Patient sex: M
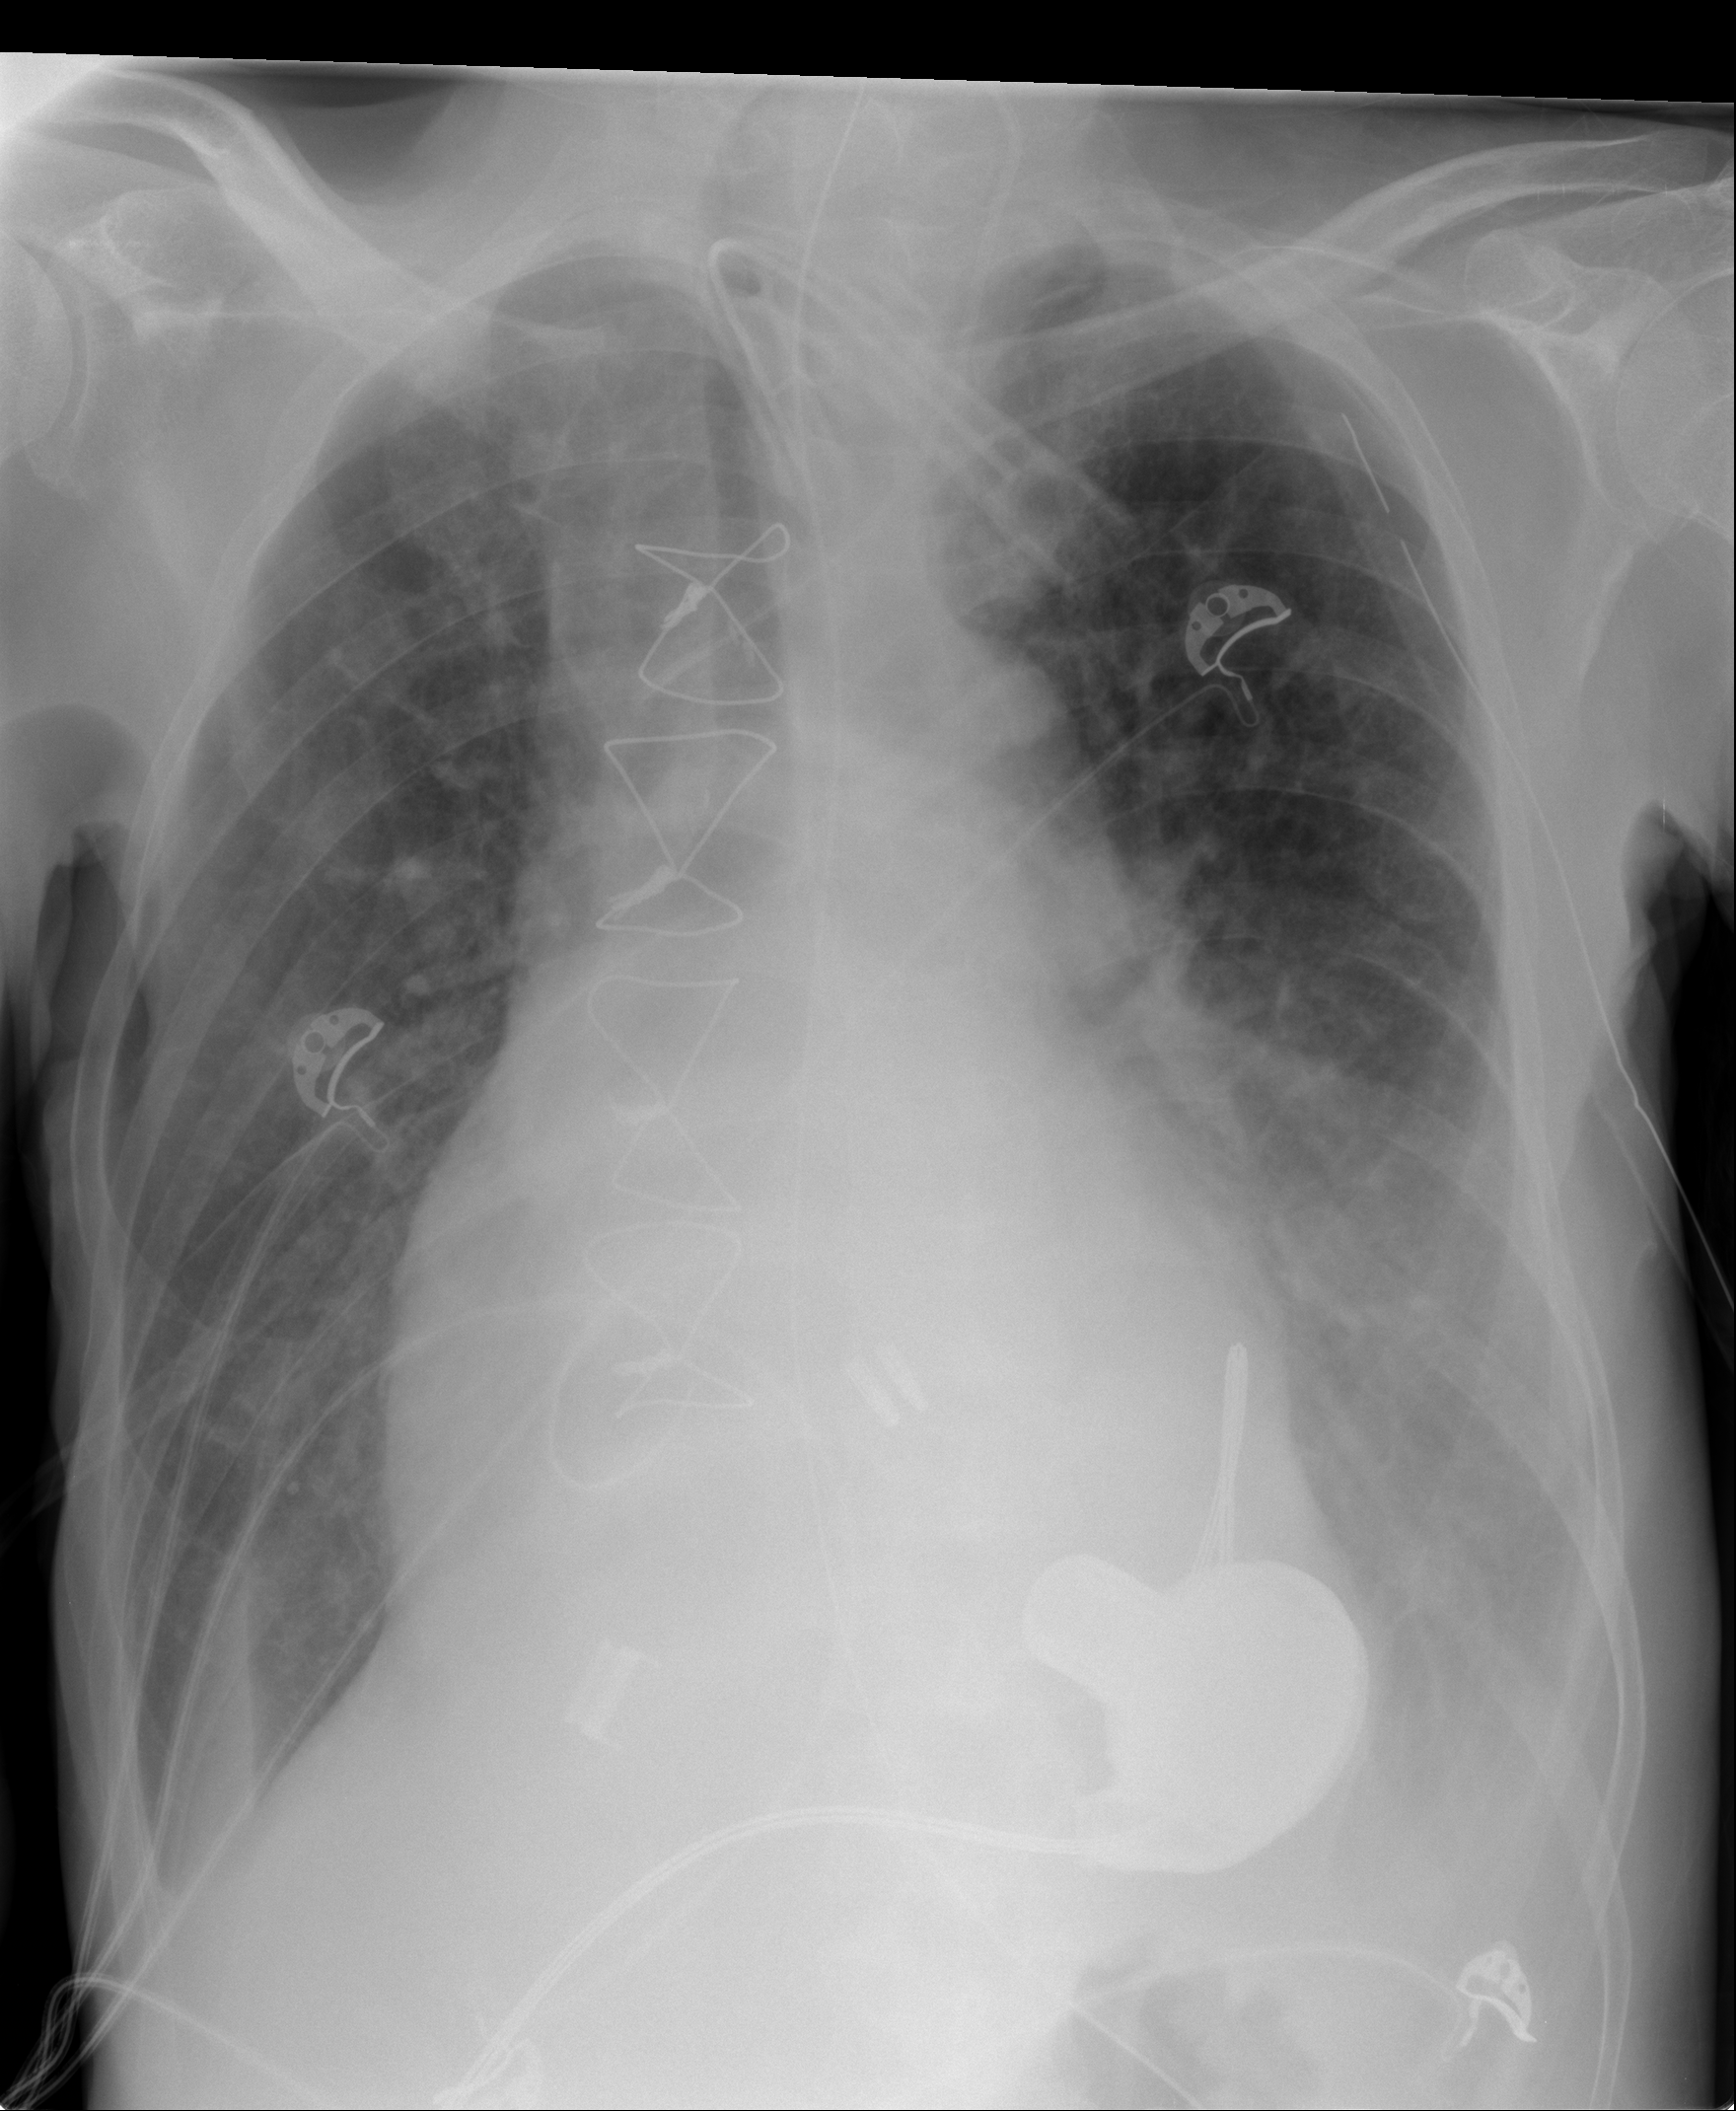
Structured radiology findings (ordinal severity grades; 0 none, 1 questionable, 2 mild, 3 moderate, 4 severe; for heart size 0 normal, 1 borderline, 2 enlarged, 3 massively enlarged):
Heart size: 2
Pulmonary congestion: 2
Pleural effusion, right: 0
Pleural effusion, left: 2
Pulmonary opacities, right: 0
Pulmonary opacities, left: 0
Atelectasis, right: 0
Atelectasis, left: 2